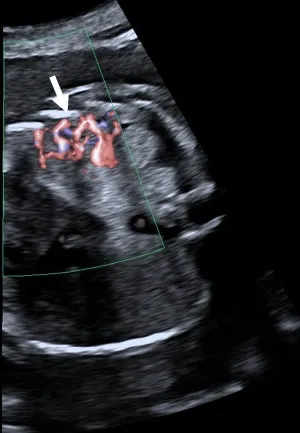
Pulmonary arteriovenous malformations in fetal echocardiogram. Vascular malformations in the juxtaposed left lung. Arrows).
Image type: radiology (ultrasound)